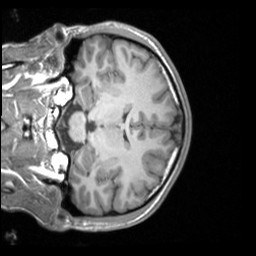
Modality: T1w
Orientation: coronal
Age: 19
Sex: male
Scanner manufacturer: siemens
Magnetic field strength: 3 T
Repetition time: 1.9 s
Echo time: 0.00226 s